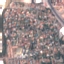
Label: Residential